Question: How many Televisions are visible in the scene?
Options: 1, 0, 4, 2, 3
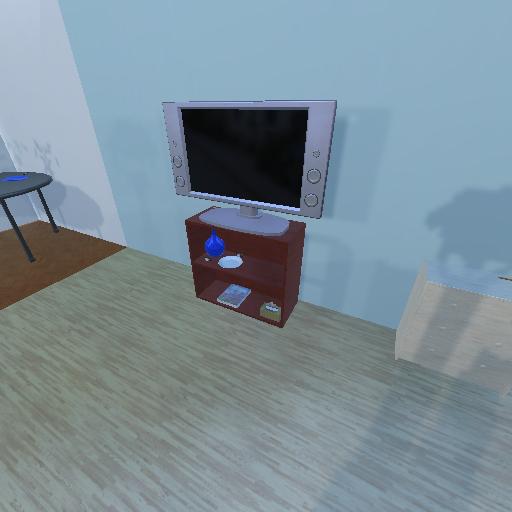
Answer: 1